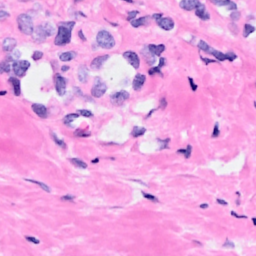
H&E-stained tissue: Breast